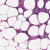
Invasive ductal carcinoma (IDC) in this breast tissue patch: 0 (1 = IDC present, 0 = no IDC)